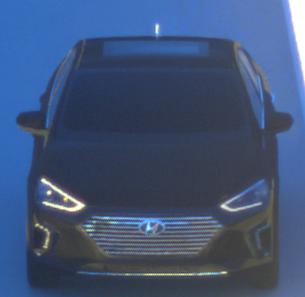
Make: Hyundai
Model: IONIQ Hybrid
Detailed model: IONIQ (AE) Hybrid
Model produced from: 2016/10
Model produced until: 2018/08
Doors: 5
Color: black
Road condition: dry road
Daytime: sunrise or sunset
Contrast: medium contrast